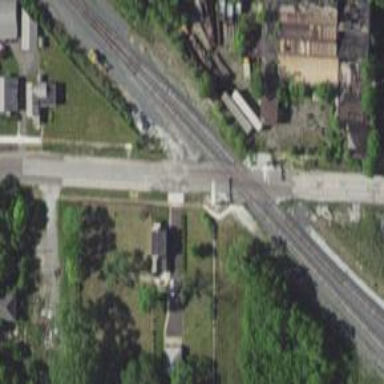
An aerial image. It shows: Abandoned railway.